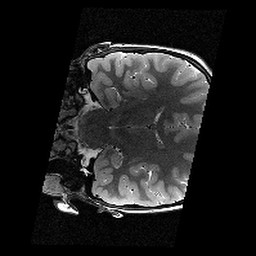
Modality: T2w
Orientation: coronal
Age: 11
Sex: female
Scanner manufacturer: siemens
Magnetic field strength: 3 T
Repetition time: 9.23 s
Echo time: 0.067 s